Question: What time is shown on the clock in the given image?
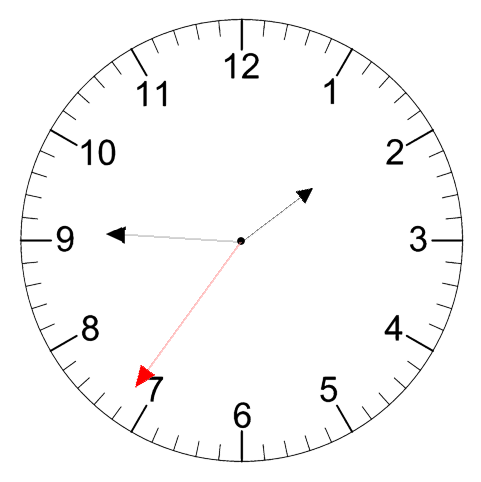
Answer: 01:45:36